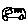
Label: car